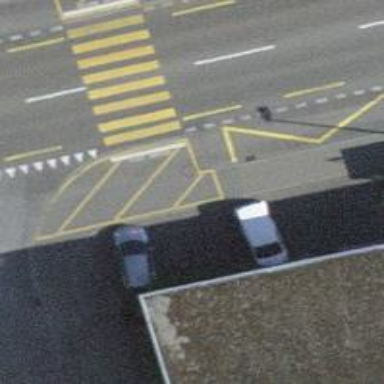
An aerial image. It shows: Kerb serving as barrier.